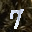
Label: 7